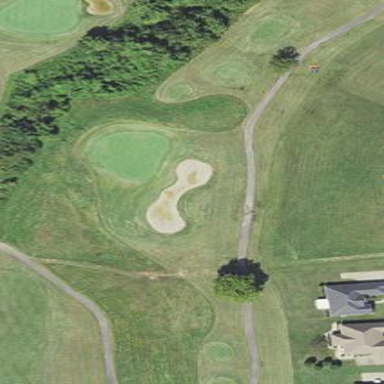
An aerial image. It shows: Golf rough area.